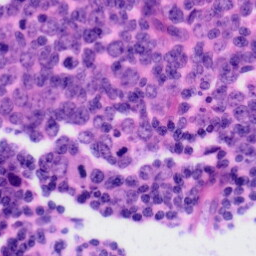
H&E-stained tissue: Tonsil